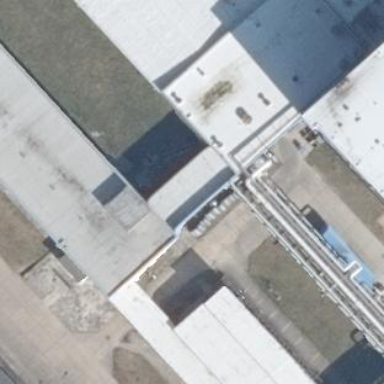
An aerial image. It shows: Building with flat grey roof.